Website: walmart
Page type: customer-info-address
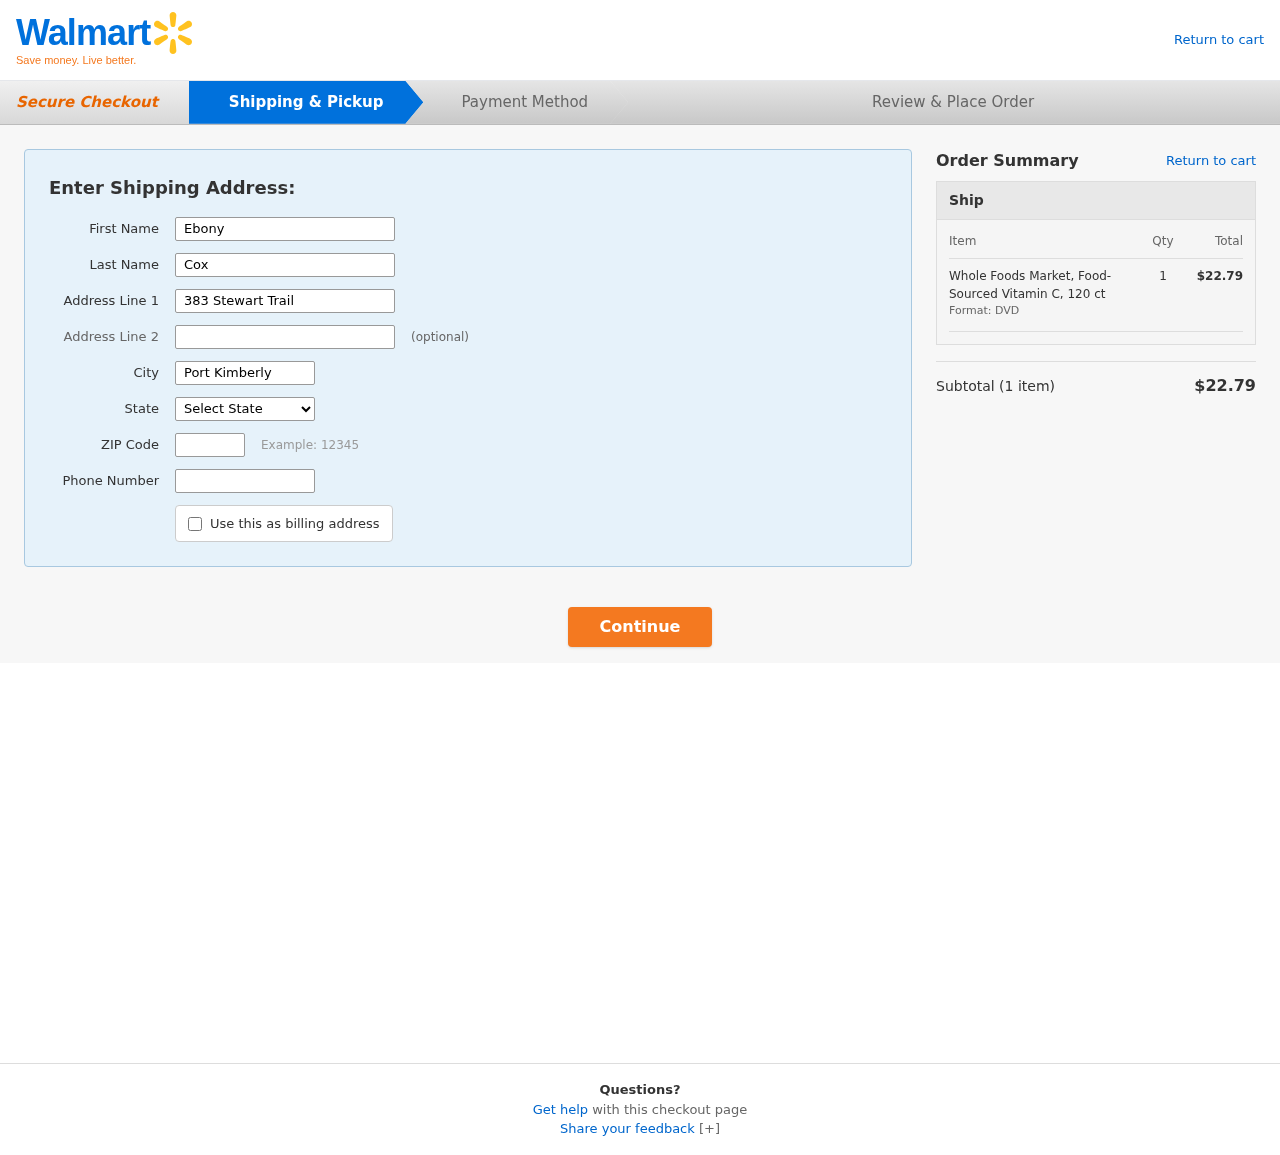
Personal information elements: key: PII_CITY
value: Port Kimberly
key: PII_FIRSTNAME
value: Ebony
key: PII_LASTNAME
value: Cox
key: PII_PHONE
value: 9126132954
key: PII_POSTCODE
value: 98487
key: PII_STATE
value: South Carolina
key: PII_STREET
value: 383 Stewart Trail
Product elements: key: PRODUCT1_NAME
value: Whole Foods Market, Food-Sourced Vitamin C, 120 ct
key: PRODUCT1_QUANTITY
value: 1
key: PRODUCT1_LINE_TOTAL
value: $22.79
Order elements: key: ORDER_NUM_ITEMS
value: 1
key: ORDER_SUBTOTAL
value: $22.79